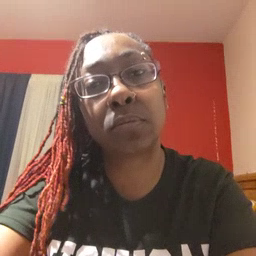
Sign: apple